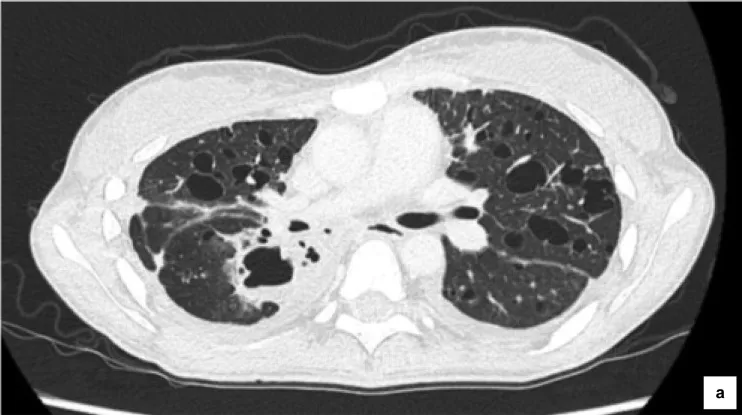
CT images after administration of osimertinib. Cavitation and decrease in size of the primary lesion were observed after 43.
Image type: radiology (ct)